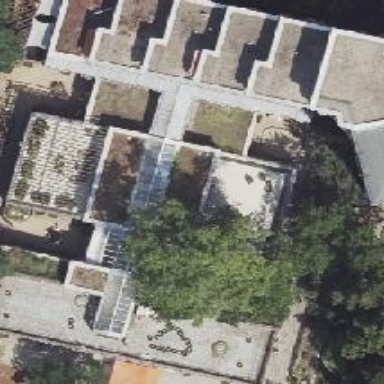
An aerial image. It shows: Kindergarten building.